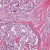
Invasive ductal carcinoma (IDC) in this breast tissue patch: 1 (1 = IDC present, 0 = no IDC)